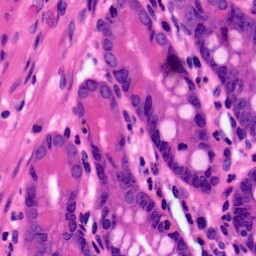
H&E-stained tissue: Pancreatic